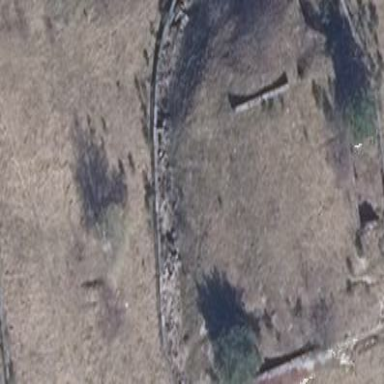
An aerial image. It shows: Bunker building.